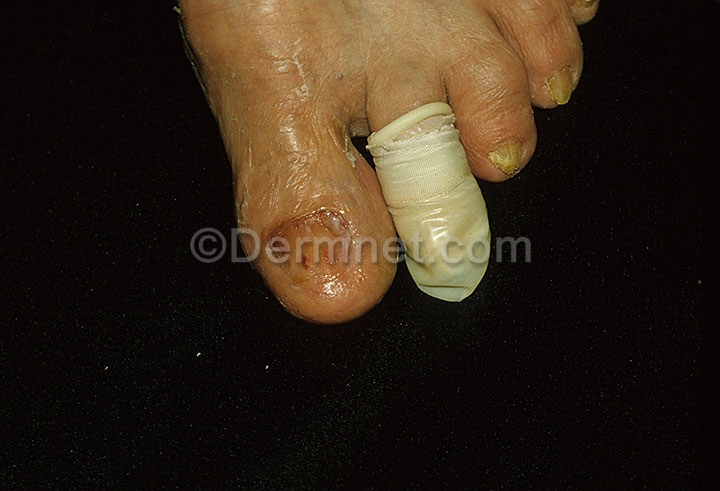
Disease: Nail Fungus and other Nail Disease